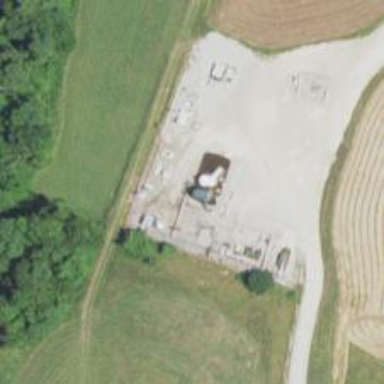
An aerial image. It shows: Storage tank with man-made structure.